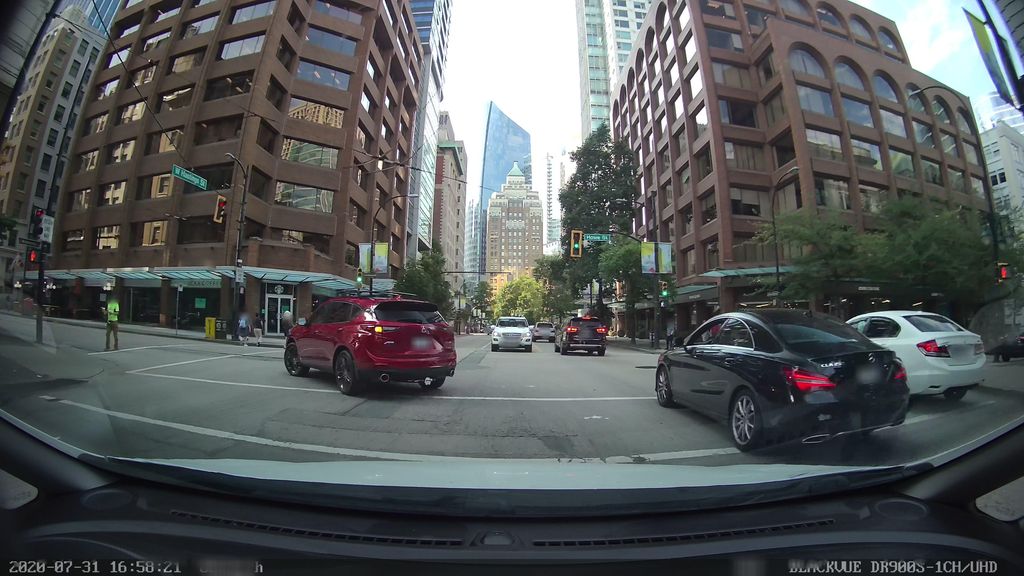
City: vancouver